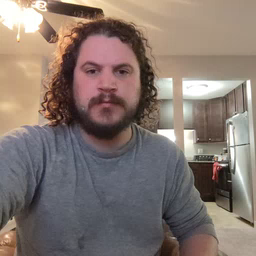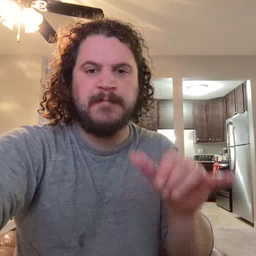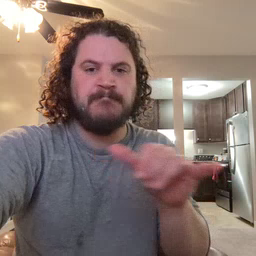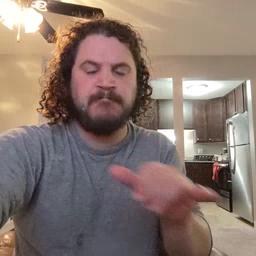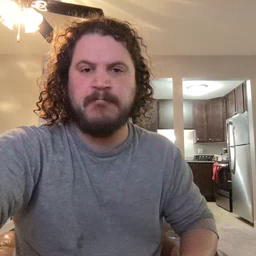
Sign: same